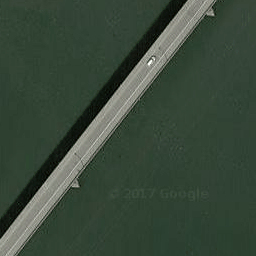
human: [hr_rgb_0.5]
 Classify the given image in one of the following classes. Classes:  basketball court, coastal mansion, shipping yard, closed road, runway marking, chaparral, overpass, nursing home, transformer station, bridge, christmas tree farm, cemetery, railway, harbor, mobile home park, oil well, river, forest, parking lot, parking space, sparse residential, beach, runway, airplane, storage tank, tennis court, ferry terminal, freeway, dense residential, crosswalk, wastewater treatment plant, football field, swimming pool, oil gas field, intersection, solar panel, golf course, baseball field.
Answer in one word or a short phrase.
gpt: bridge